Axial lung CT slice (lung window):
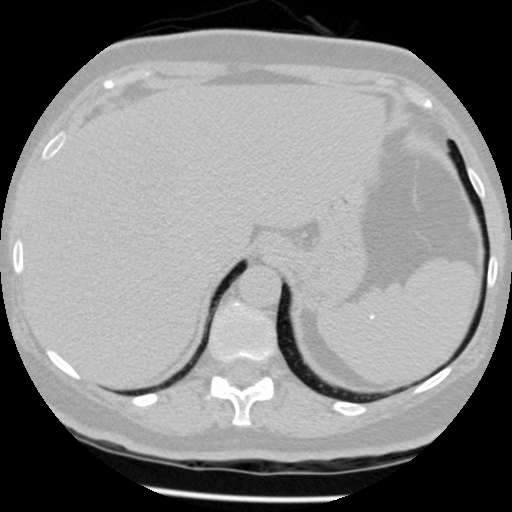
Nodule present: no